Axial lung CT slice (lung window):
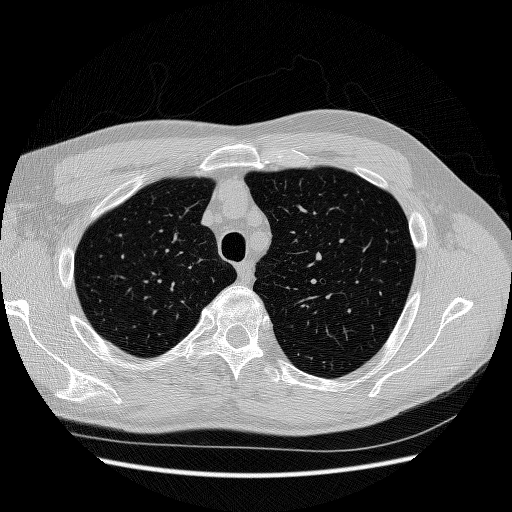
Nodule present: no